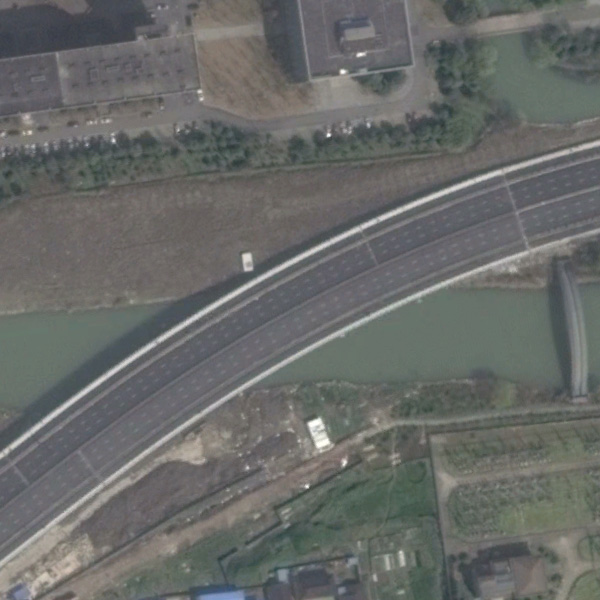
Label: Bridge